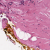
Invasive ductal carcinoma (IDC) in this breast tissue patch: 0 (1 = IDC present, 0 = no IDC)